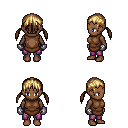
a pixel art fantasy rpg character, female body template, human, dark skin, brown tunic, magenta pants, blonde twin-tailed hairstyle, metal gloves, four views (front, back, left, right), 2x2 character sprite sheet, small pixel art, hard edges, no anti-aliasing